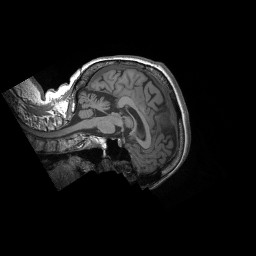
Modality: T1w
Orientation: sagittal
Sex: female
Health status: ill
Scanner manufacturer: siemens
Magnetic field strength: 3 T
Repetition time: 1.66 s
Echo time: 0.00254 s